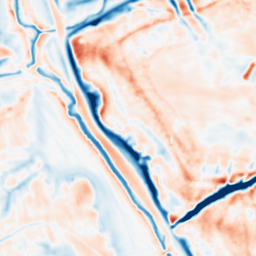
Category: multiscale
Decomposition family: dog_multiscale
Decomposition parameters: sigma_ratio: 1.6
n_scales: 4
base_sigma: 1
Upsampling method: bilinear
Upsampling parameters: scale: 2
Upsampling scale: 2